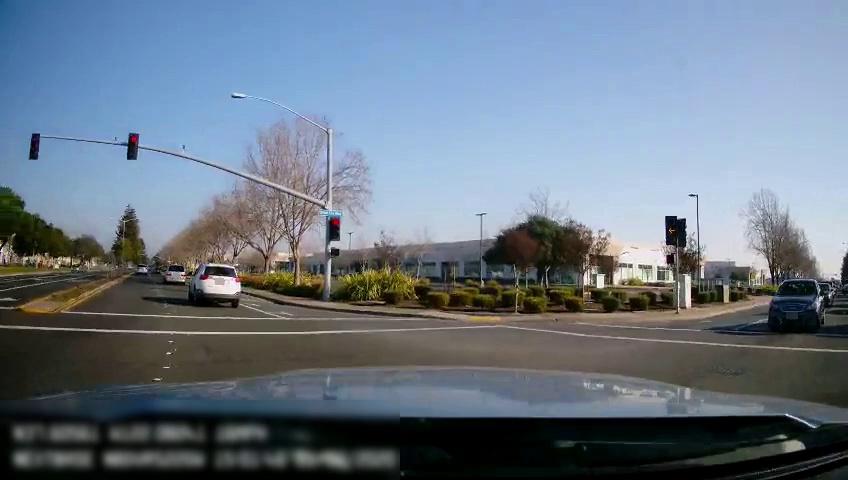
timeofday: Day
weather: Sunny
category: Drivable Space
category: Vehicles | SUV
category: Vehicles | SUV
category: Vehicles | SUV
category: Vehicles | Car
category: Vehicles | SUV
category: Vehicles | Car
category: Lanes | Current Lane
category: Lanes | Current Lane
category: Lanes | Opposite Lane
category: Lanes | Alternate Lane
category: Lanes | Opposite Lane
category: Lanes | Opposite Lane
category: Traffic | Lights
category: Traffic | Lights
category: Traffic | Lights
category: Traffic | Signs
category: Traffic | Lights
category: Traffic | Lights